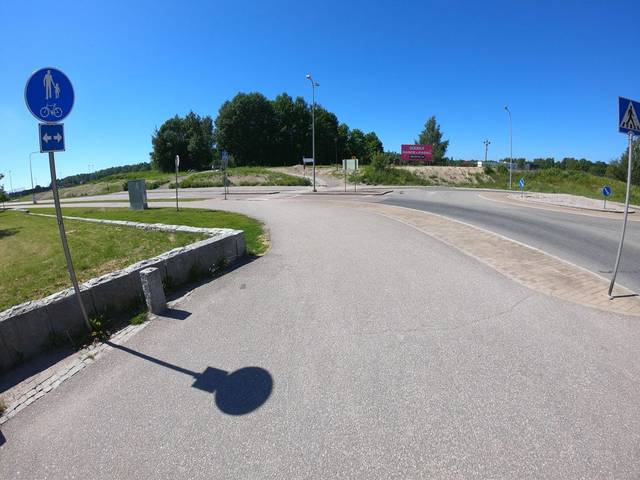
Region: Finland
Coordinates: 60.217, 24.801